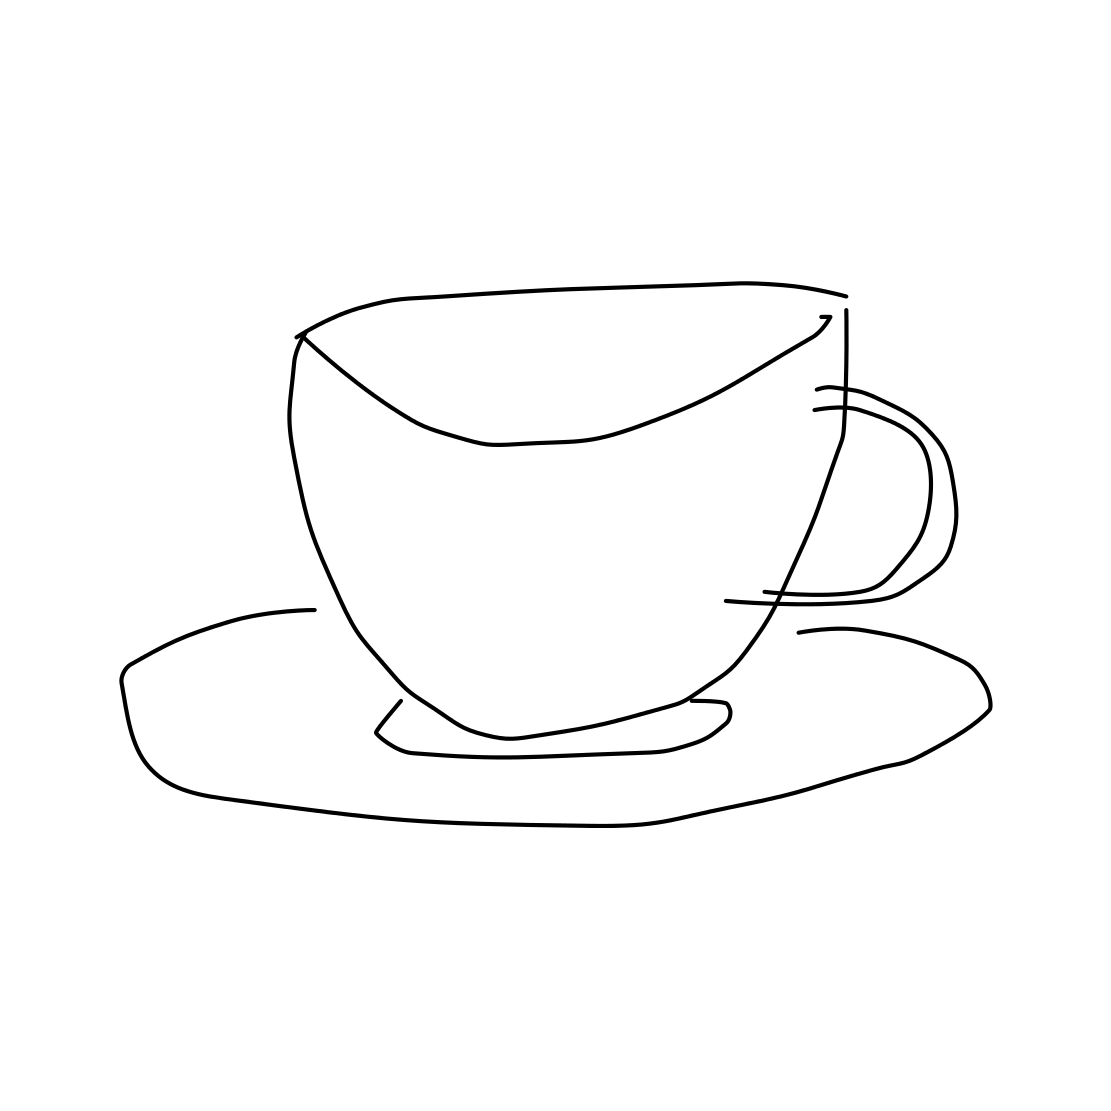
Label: cup